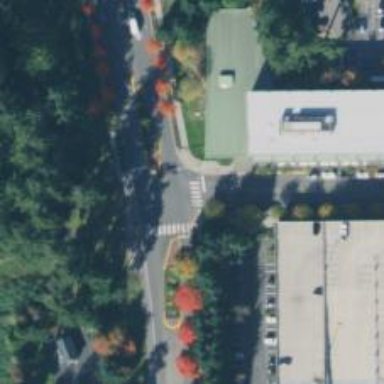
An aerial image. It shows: Uncontrolled zebra crossing.